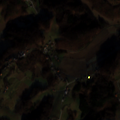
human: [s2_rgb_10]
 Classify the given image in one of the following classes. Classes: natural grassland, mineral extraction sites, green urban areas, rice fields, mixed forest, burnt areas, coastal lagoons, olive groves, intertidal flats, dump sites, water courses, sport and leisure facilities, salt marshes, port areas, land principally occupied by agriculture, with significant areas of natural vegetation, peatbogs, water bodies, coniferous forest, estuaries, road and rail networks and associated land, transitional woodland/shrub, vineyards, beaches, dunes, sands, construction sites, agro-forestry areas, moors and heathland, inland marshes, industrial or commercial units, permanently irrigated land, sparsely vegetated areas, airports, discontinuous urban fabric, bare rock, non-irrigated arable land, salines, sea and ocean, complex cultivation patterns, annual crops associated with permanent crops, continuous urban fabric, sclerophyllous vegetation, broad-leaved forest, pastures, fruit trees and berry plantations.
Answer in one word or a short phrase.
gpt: non-irrigated arable land, pastures, complex cultivation patterns, broad-leaved forest